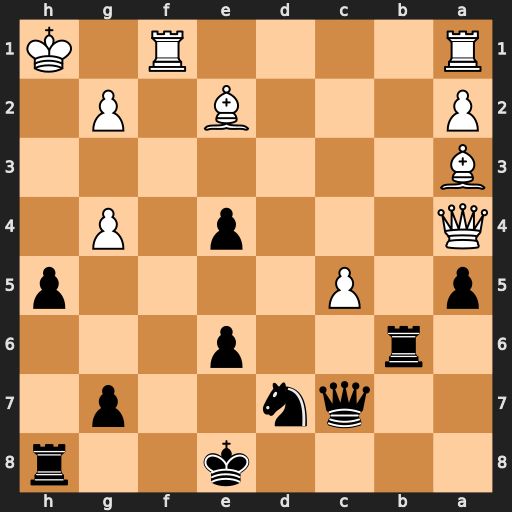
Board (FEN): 4k2r/2qn2p1/1r2p3/p1P4p/Q3p1P1/B7/P3B1P1/R4R1K
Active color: b
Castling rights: k
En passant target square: -
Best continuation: hxg4+ Kg1 Qh2+ Kf2 O-O+